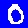
Digit: 0